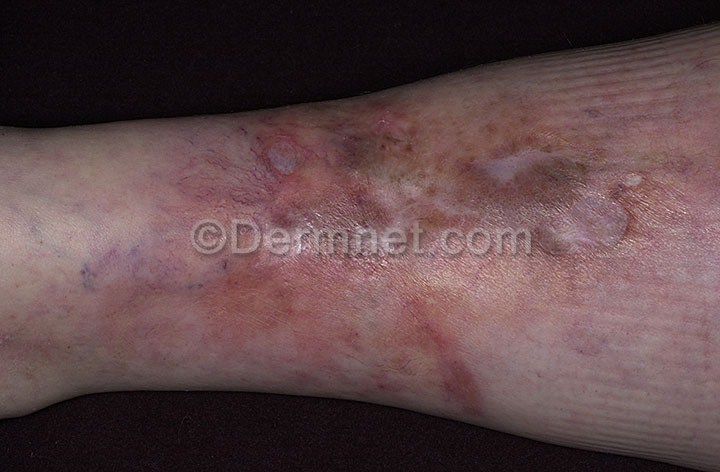
Disease: Systemic Disease